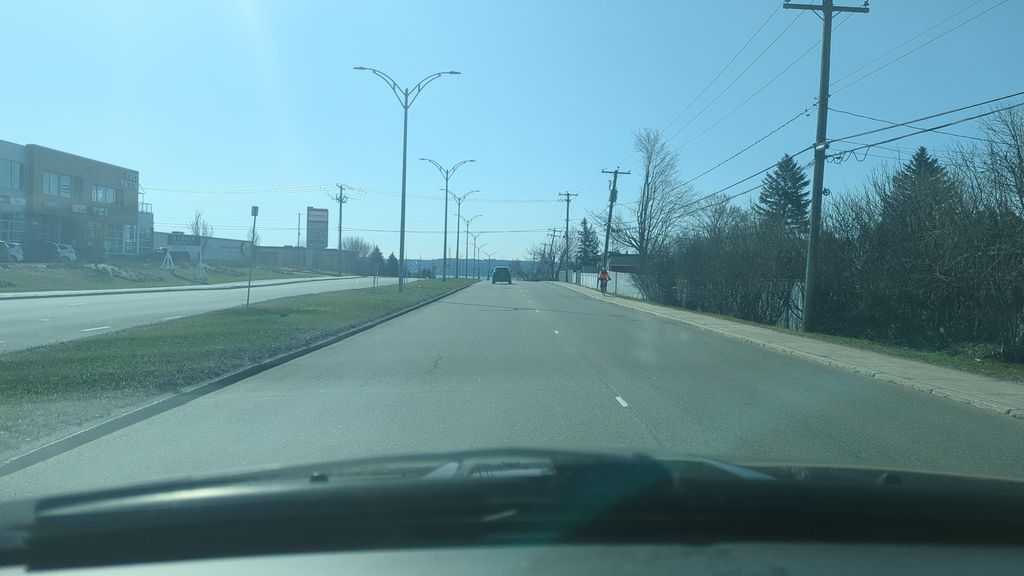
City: quebec_city